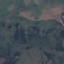
Land use / land cover class: HerbaceousVegetation